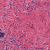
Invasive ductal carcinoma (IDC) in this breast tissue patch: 1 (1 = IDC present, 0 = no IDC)